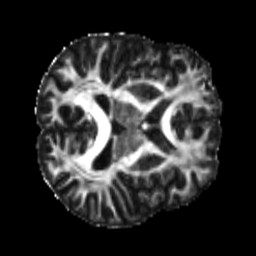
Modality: FA
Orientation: axial
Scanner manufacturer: siemens
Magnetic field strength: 3 T
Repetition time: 4 s
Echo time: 0.0594 s